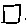
Label: square